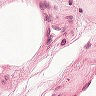
Metastatic tissue present: no